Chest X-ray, PA view. Patient: 24 years old, sex F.
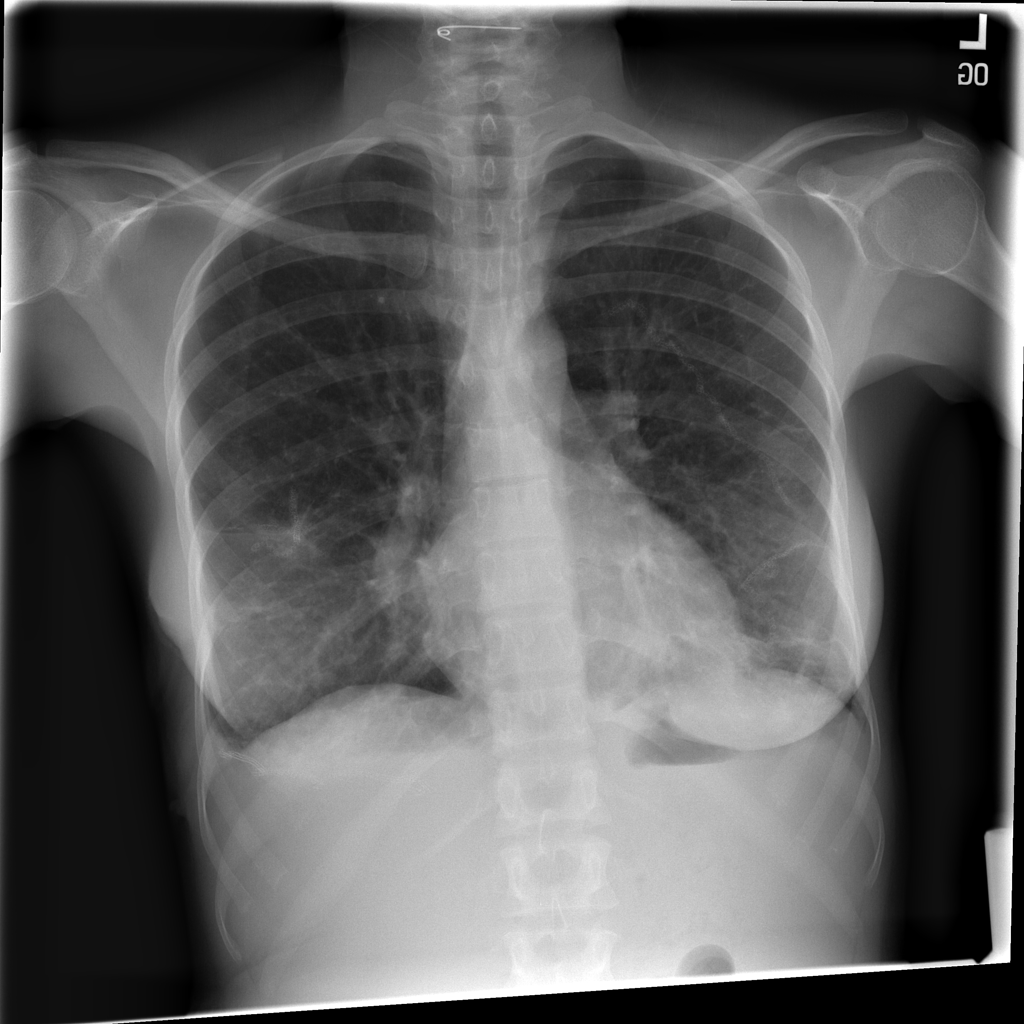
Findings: No Finding